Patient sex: M
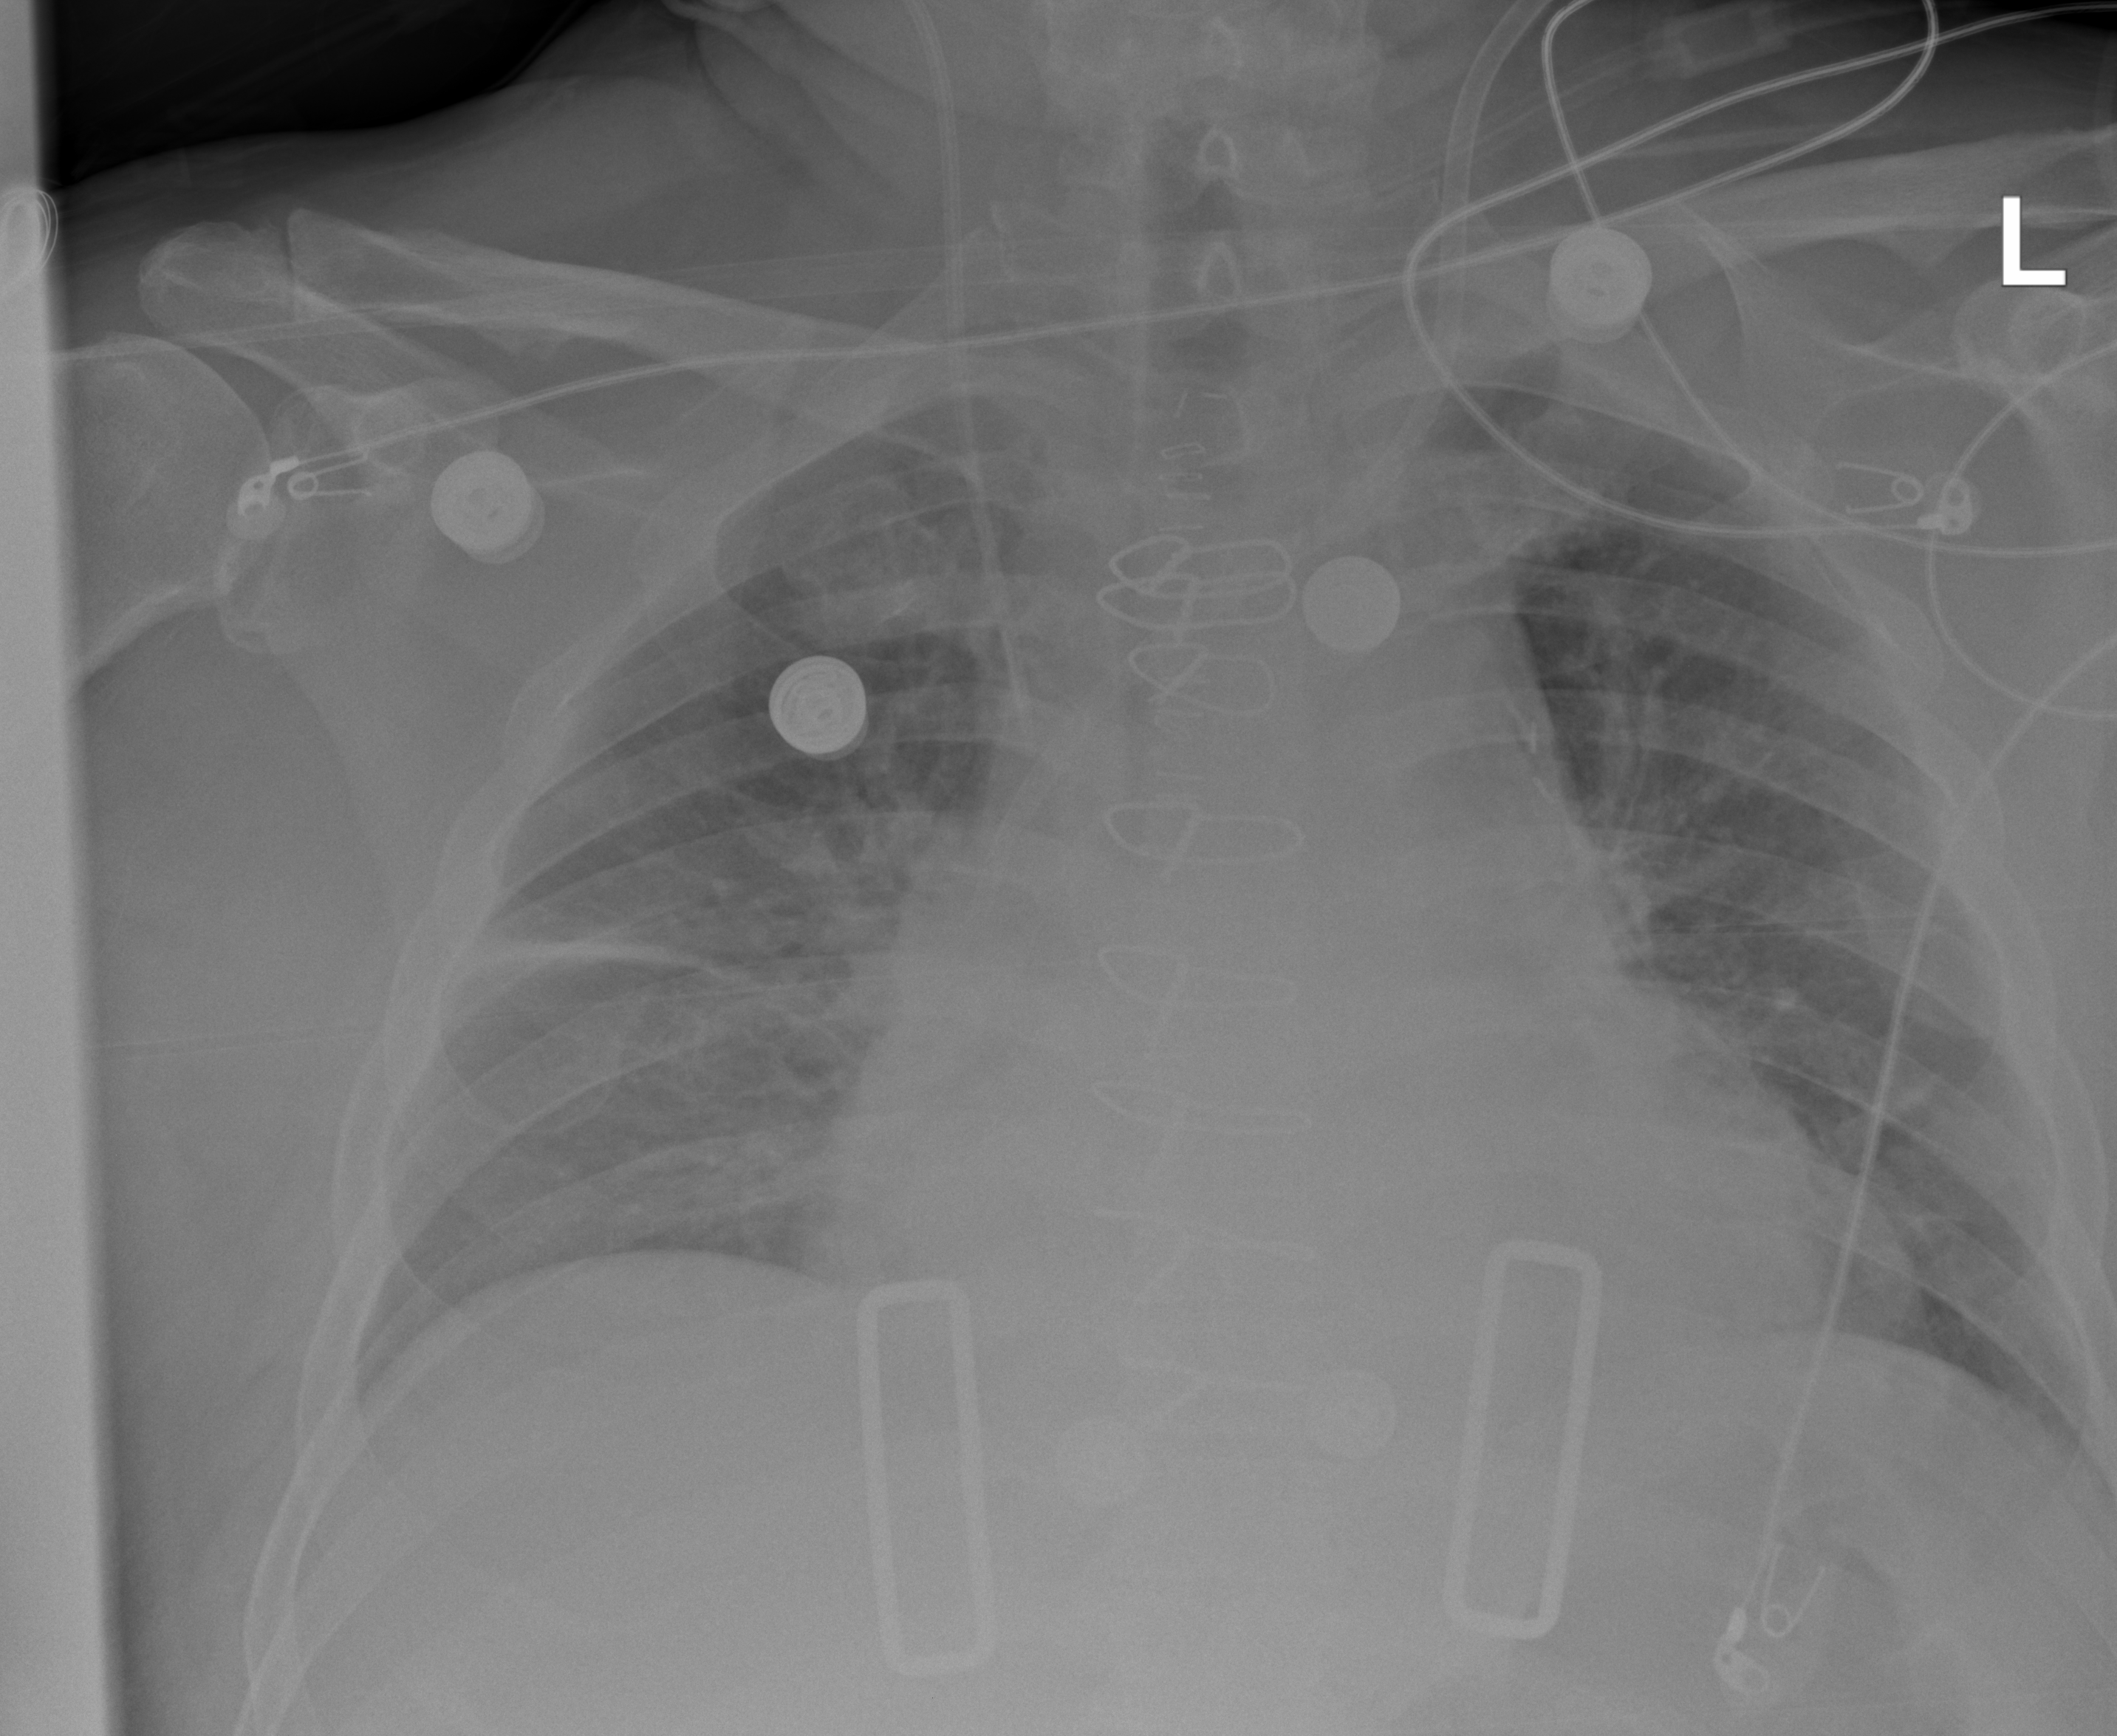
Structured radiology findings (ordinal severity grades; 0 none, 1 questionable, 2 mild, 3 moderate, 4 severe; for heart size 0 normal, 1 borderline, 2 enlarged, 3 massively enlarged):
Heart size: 2
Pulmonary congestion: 2
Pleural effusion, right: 0
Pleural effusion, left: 0
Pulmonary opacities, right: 2
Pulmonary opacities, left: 2
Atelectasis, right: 2
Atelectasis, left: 2